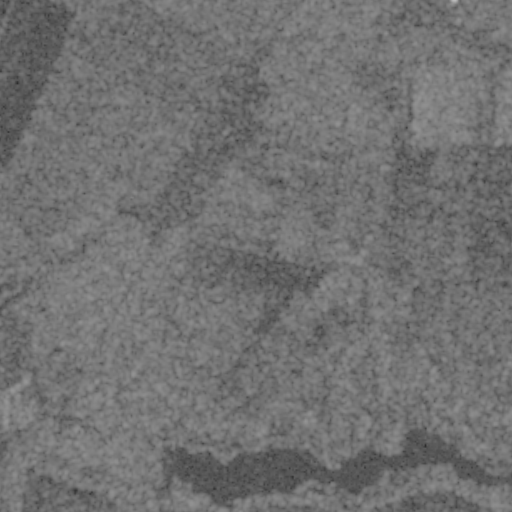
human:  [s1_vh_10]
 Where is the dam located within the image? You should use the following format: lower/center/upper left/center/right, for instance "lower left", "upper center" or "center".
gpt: The dam is located in the lower left of the image.
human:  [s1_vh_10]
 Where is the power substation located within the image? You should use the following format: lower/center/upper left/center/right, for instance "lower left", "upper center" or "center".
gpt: The power substation is located in the upper right of the image.
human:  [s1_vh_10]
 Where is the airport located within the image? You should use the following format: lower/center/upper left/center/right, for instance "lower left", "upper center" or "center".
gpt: There is no airport in the image.

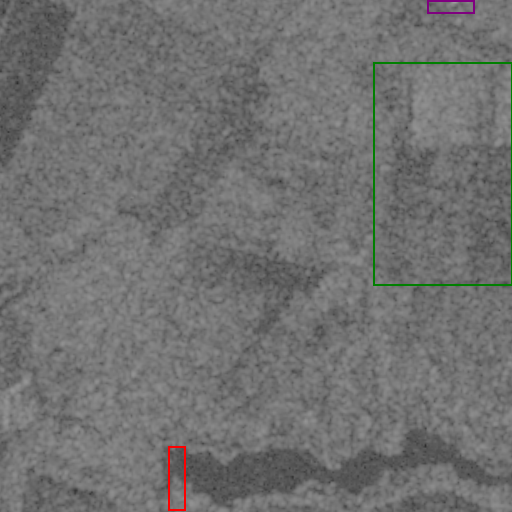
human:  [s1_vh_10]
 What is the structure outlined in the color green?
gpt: The structure outlined in green is a crop field.
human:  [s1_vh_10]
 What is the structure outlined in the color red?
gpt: The structure outlined in red is a dam.
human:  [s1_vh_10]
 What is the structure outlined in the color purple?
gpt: The structure outlined in purple is a power substation.
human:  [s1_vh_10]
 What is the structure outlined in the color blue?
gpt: There is no blue outline.